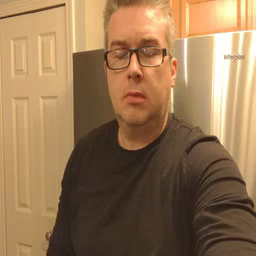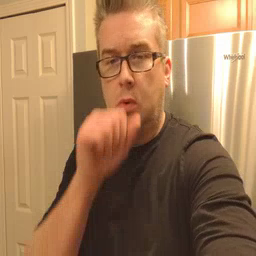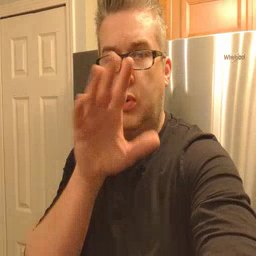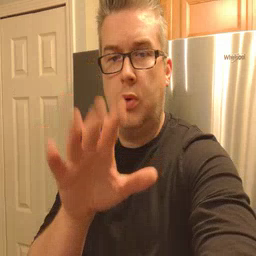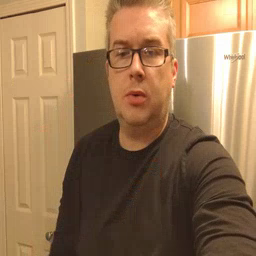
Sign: blow